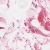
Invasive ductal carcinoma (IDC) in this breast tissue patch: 0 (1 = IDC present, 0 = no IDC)